Question: I'm looking for a way to combine affine transforms in such a way so that the effect is equivalent to using each transform to manipulate a shape in succession. The problem is that if I simply concatenate the transforms, then each successive transform's effect is interpreted in the existing transform's co-ordinate space.
For example, consider a square around the origin (-50,-50, 100,100). I want to rotate it, and then translate it down 100px. If I take a transform and rotate and then translate, the translation gets interpreted in the rotated coordinates. Instead, if I transform the shape itself to rotate it, and then transform that shape again to translate it, both translations are interpreted in the "normal" un-translated plane, and it gives me what I want.
The problem is that for what I'm doing many transforms may take place, each of which needs to be interpreted in the normal coordinate plane, but I don't want to store a stack of transforms, nor can I simply keep manipulating a shape, because I need to at any time be able to create the final transformed shape from the original starting shape.

I'm aware that for this simple example if I did the translate before the rotate I'd get the same result, but that's missing the point. I'm dealing with an arbitrary set of successive scale, translate, and rotate transforms, so simply putting them in a certain order doesn't cut it.
I have an inkling that there should be a way to concatenate transforms in such a way that you modify the new transform before you concatenate it, correcting for the existing transform so that the effect is that the new transform appears to have been applied as if it were referencing the un-transformed coordinate plane. For example, if you translate by (70.7, 70.7) in the above example instead of (0,100), the result becomes equivalent. I just can't seem to figure out what the math is to figure out in general how to alter the new transform so it works out correctly.
Thanks for reading - hope this made sense. Heres the source of the example that created the screenshot:
'''
public class TransformExample extends JPanel {
@Override
protected void paintComponent(Graphics _g) {
super.paintComponent(_g);
Graphics2D g = (Graphics2D) _g;
g.setRenderingHint(RenderingHints.KEY_ANTIALIASING, RenderingHints.VALUE_ANTIALIAS_ON);
g.translate(150, 100); // translate so we can see method 1 clearly
paintConcatenate(g);
g.translate(200, 0); // translate again so we can see method 2 to the right of method 1
paintSuccessive(g);
}
private void paintConcatenate(Graphics2D g) {
AffineTransform tx = new AffineTransform();
Shape shape = new Rectangle(-50, -50, 100, 100);
// Draw the 3 steps, altering the transform each time
draw(g, shape, tx, Color.GRAY);
tx.rotate(Math.PI / 4);
draw(g, shape, tx, Color.GREEN);
tx.translate(70.7, 70.7);
draw(g, shape, tx, Color.PINK);
}
private void paintSuccessive(Graphics2D g) {
Shape shape = new Rectangle(-50, -50, 100, 100);
// Draw the 3 steps, altering the shape each time with a new transform
draw(g, shape, null, Color.GRAY);
shape = AffineTransform.getRotateInstance(Math.PI / 4).createTransformedShape(shape);
draw(g, shape, null, Color.GREEN);
shape = AffineTransform.getTranslateInstance(0, 100).createTransformedShape(shape);
draw(g, shape, null, Color.PINK);
}
private void draw(Graphics2D g, Shape shape, AffineTransform tx, Color color) {
if (tx != null) {
shape = tx.createTransformedShape(shape);
}
g.setColor(color);
g.fill(shape);
}
public static void main(String[] args) {
JFrame f = new JFrame("Transform Example");
f.setSize(500, 350);
f.setContentPane(new TransformExample());
f.setDefaultCloseOperation(JFrame.EXIT_ON_CLOSE);
f.setVisible(true);
}
}
'''
(I'm working with Java2D, although I don't think the language or 2d library is all that pertinent here.)
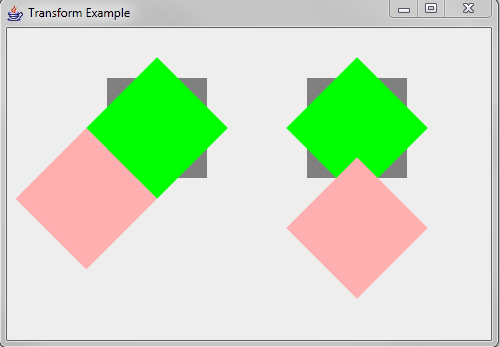
Answer: I suggest you to keep track of some absolute values and then do less transformations as you can.
For example, store the translation matrix and the rotation angle around the origin.
'''
int translate[2];
int rotate;
'''
Now, suppose that you want to rotate around its center and then translate the object somewhere, and then rotate it again under its center.
Because with affine transformations, rotation matrix aren't commutative, so if you apply a rotation,translation, rotation you'll get an wrong result.
But you can simply sum the rotation angle of the first and third rotation, and apply a single rotation and then the translation.
Hope to be clear.